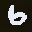
Label: 6